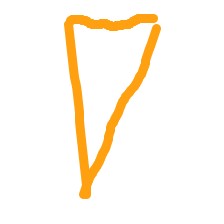
Shape: triangle